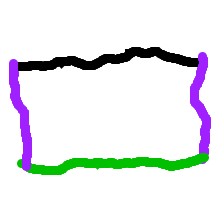
Shape: rectangle